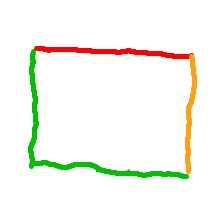
Shape: rectangle